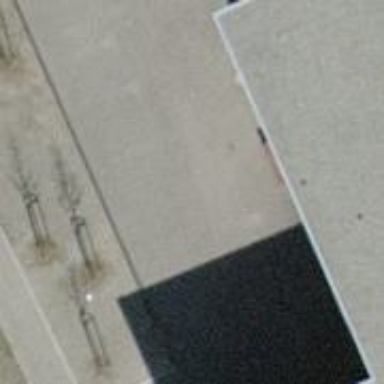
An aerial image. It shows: Kindergarten.